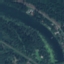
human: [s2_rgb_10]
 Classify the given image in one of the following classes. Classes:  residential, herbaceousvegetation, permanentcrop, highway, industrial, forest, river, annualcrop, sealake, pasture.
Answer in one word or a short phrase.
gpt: River